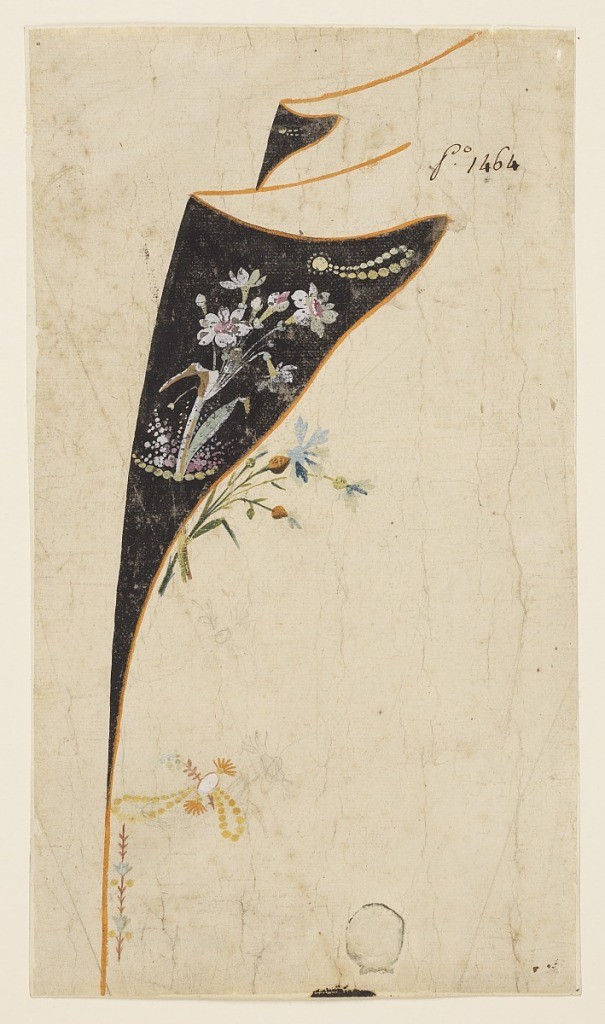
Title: Design for Embroidered Coat (upper section), Gilet lapel, pattern 1464 of the Fabrique de St. Ruf
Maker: Mademoiselle Montalent
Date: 1785
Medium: Graphite, brush and gouache on white laid paper
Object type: Drawing
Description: Decoration of the lapel in the scheme of 1920-36-317. Floral design and slope of pearls beneath.